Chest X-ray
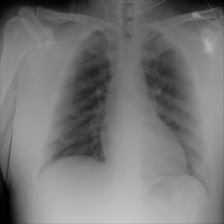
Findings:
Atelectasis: negative
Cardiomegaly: negative
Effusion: negative
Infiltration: negative
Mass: negative
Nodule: negative
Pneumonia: negative
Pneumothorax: negative
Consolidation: negative
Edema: negative
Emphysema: negative
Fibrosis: negative
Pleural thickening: negative
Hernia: negative